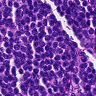
Metastatic tissue present: no